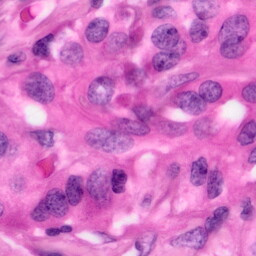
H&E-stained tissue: Pancreatic